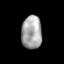
Tissue: prostate
Cell type: T cells
Senescence score: 0.2572
Nuclear area (px): 664
Mean DAPI intensity: 165.398